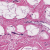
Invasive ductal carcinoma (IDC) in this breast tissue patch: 0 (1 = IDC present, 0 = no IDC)